Interaction volume radius: 10 \u00c5
Interaction volume height: 10 \u00c5
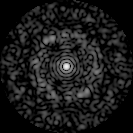
Disorder parameter: 0.8432